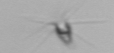
Label: Calciopappus